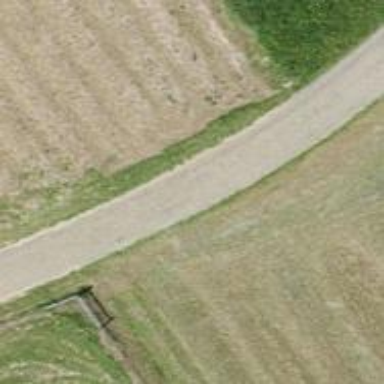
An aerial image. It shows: Unclassified paved road with grade 1 track type. There is no sidewalk along the road.